Question: I want to add the 'key' which is used in flatMapValues, but i always get the wrong one.
Here is 'rdd.collect()'
'''
[{'a': 1, 'b': 2, 'c': [1, 2, 3, 4]},
{'a': 11, 'b': 22, 'c': [5, 6, 7, 8]},
{'a': 11, 'b': 23, 'c': [5, 6, 7, 8]}]
'''
and the operation is
'''
def add_key(x):
x[0]['key'] = x[1]
return x
rdd.map(lambda x: (x, x['c'])).flatMapValues(lambda x: x).map(add_key).map(lambda x:(x[1],x[0])
'''
but I got the result like
'''
[(1, {'a': 1, 'b': 2, 'c': [1, 2, 3, 4], 'key': 1}),
(2, {'a': 1, 'b': 2, 'c': [1, 2, 3, 4], 'key': 3}),
(3, {'a': 1, 'b': 2, 'c': [1, 2, 3, 4], 'key': 3}),
(4, {'a': 1, 'b': 2, 'c': [1, 2, 3, 4], 'key': 4}),
(5, {'a': 11, 'b': 22, 'c': [5, 6, 7, 8], 'key': 5}),
(6, {'a': 11, 'b': 22, 'c': [5, 6, 7, 8], 'key': 7}),
(7, {'a': 11, 'b': 22, 'c': [5, 6, 7, 8], 'key': 7}),
(8, {'a': 11, 'b': 22, 'c': [5, 6, 7, 8], 'key': 8}),
(5, {'a': 11, 'b': 23, 'c': [5, 6, 7, 8], 'key': 5}),
(6, {'a': 11, 'b': 23, 'c': [5, 6, 7, 8], 'key': 7}),
(7, {'a': 11, 'b': 23, 'c': [5, 6, 7, 8], 'key': 7}),
(8, {'a': 11, 'b': 23, 'c': [5, 6, 7, 8], 'key': 8})]
'''
where the 'key' is partially wrong, the result should be
'''
[(1, {'a': 1, 'b': 2, 'c': [1, 2, 3, 4], 'key': 1}),
(2, {'a': 1, 'b': 2, 'c': [1, 2, 3, 4], 'key': 2}),
(3, {'a': 1, 'b': 2, 'c': [1, 2, 3, 4], 'key': 3}),
(4, {'a': 1, 'b': 2, 'c': [1, 2, 3, 4], 'key': 4}),
(5, {'a': 11, 'b': 22, 'c': [5, 6, 7, 8], 'key': 5}),
(6, {'a': 11, 'b': 22, 'c': [5, 6, 7, 8], 'key': 6}),
(7, {'a': 11, 'b': 22, 'c': [5, 6, 7, 8], 'key': 7}),
(8, {'a': 11, 'b': 22, 'c': [5, 6, 7, 8], 'key': 8}),
(5, {'a': 11, 'b': 23, 'c': [5, 6, 7, 8], 'key': 5}),
(6, {'a': 11, 'b': 23, 'c': [5, 6, 7, 8], 'key': 6}),
(7, {'a': 11, 'b': 23, 'c': [5, 6, 7, 8], 'key': 7}),
(8, {'a': 11, 'b': 23, 'c': [5, 6, 7, 8], 'key': 8})]
'''

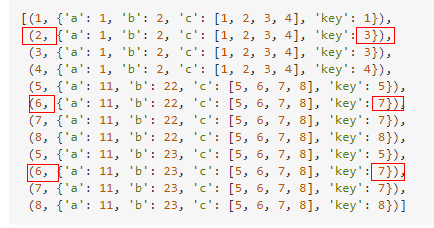
Answer: It's an interesting (bug?) that I do not understand. But here is an alternative that should give the expected results:
'''
rdd2 = (rdd
.map(lambda x: (x, x['c']))
.flatMapValues(lambda x: x)
.map(lambda x: (x[1], {**x[0], **{'key':x[1]}}))
)
rdd2.collect()
[(1, {'a': 1, 'b': 2, 'c': [1, 2, 3, 4], 'key': 1}),
(2, {'a': 1, 'b': 2, 'c': [1, 2, 3, 4], 'key': 2}),
(3, {'a': 1, 'b': 2, 'c': [1, 2, 3, 4], 'key': 3}),
(4, {'a': 1, 'b': 2, 'c': [1, 2, 3, 4], 'key': 4}),
(5, {'a': 11, 'b': 22, 'c': [5, 6, 7, 8], 'key': 5}),
(6, {'a': 11, 'b': 22, 'c': [5, 6, 7, 8], 'key': 6}),
(7, {'a': 11, 'b': 22, 'c': [5, 6, 7, 8], 'key': 7}),
(8, {'a': 11, 'b': 22, 'c': [5, 6, 7, 8], 'key': 8}),
(5, {'a': 11, 'b': 23, 'c': [5, 6, 7, 8], 'key': 5}),
(6, {'a': 11, 'b': 23, 'c': [5, 6, 7, 8], 'key': 6}),
(7, {'a': 11, 'b': 23, 'c': [5, 6, 7, 8], 'key': 7}),
(8, {'a': 11, 'b': 23, 'c': [5, 6, 7, 8], 'key': 8})]
'''